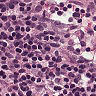
Metastatic tissue present: no